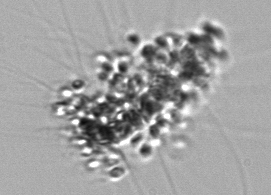
Label: Chaetoceros_didymus_TAG_external_flagellate